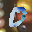
Label: 0